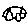
Label: car